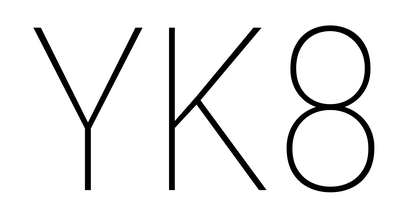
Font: Roboto_Condensed_Thin